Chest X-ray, AP view. Patient: 33 years old, sex M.
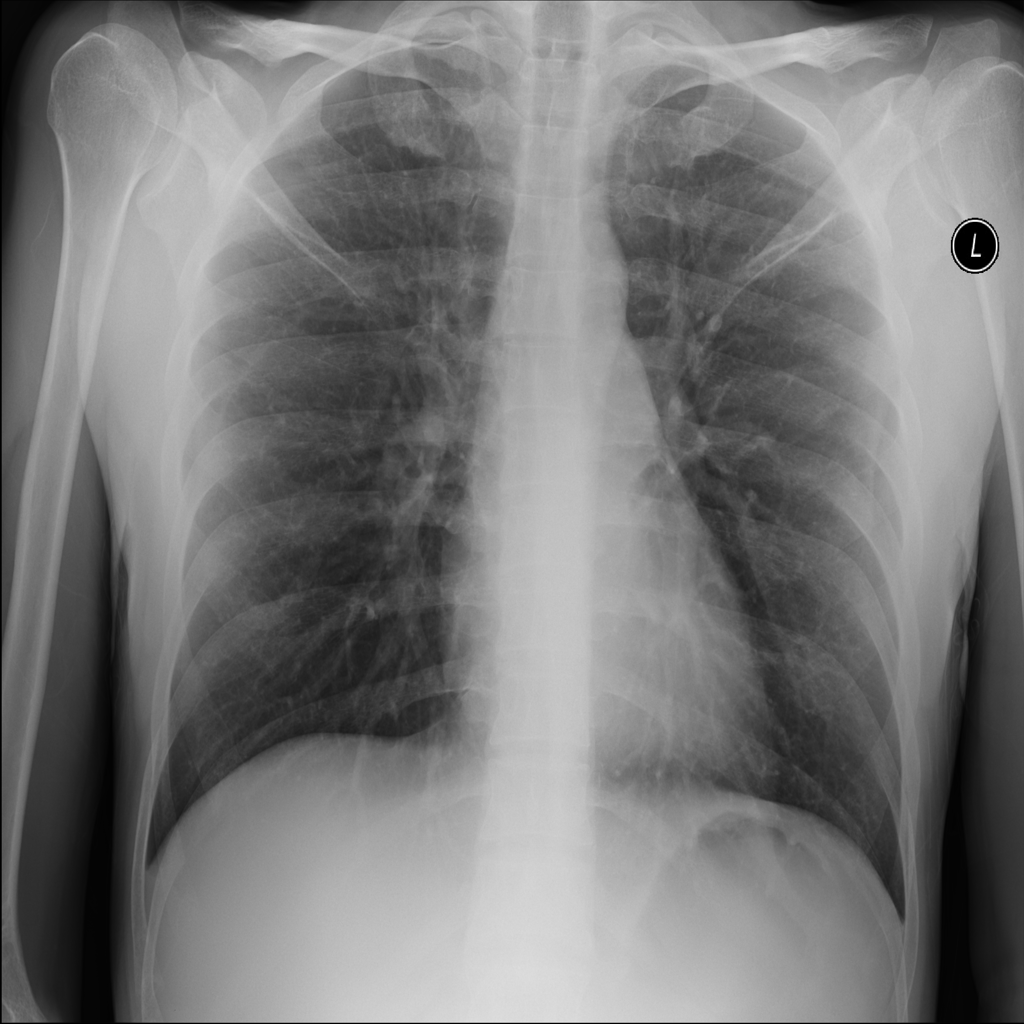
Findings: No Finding